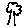
Label: tree